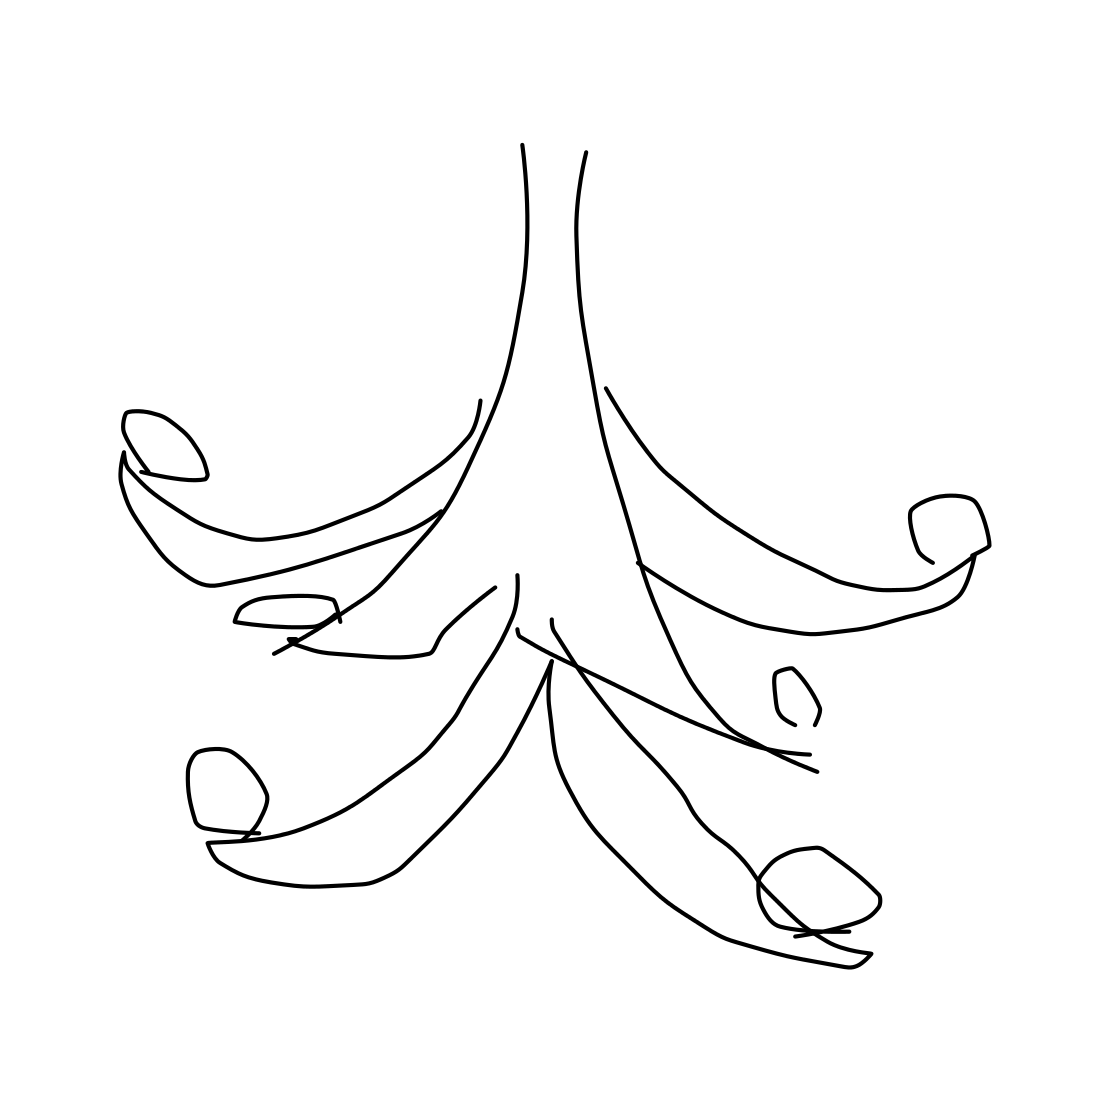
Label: chandelier